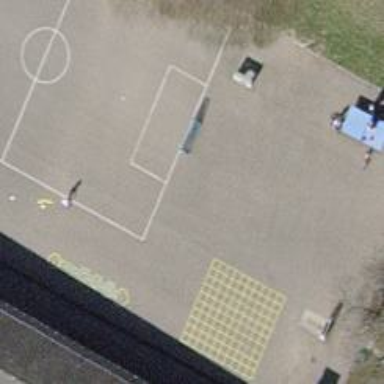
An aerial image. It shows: Multi-sport pitch with asphalt surface.